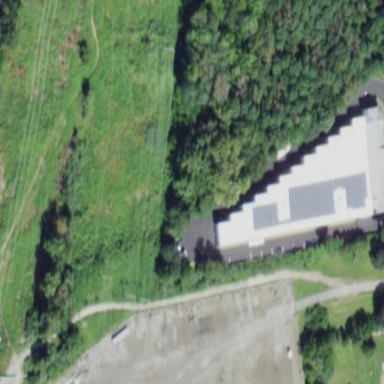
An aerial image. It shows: Building that serves as storage rental shop.